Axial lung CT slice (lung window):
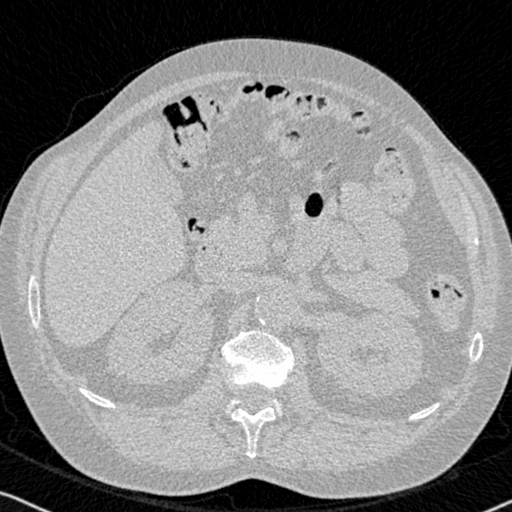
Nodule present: no